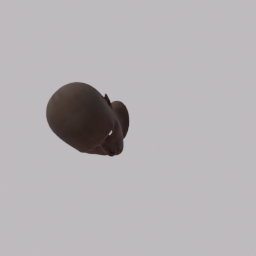
Label: people